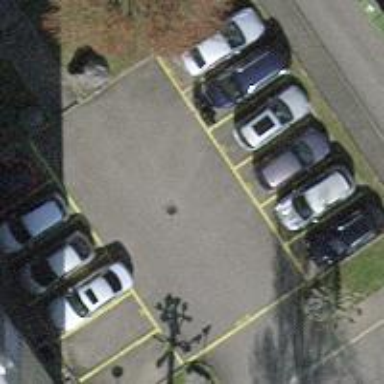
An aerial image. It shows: Parking available on the street side.